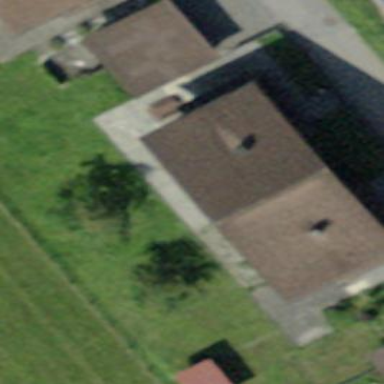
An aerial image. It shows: Semi-detached house with gabled roof.